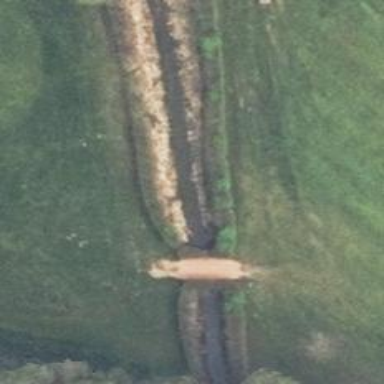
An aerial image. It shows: Culvert tunnel.